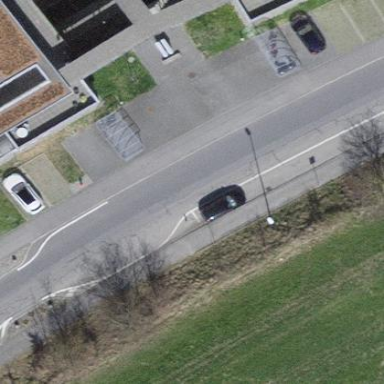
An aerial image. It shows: Parking lane with parallel orientation.